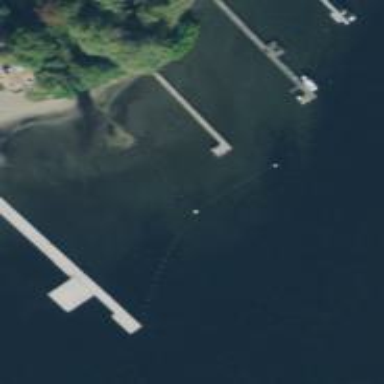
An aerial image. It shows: Pier serving as part of bridge structure.